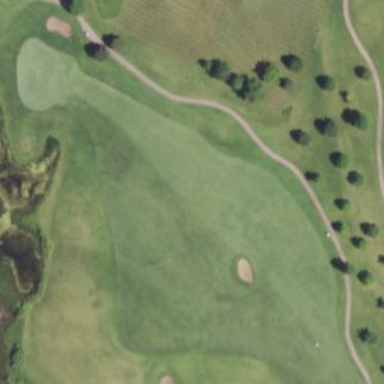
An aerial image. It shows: Grassy area designated as golf fairway.